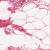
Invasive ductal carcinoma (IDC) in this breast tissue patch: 0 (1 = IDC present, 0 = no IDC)